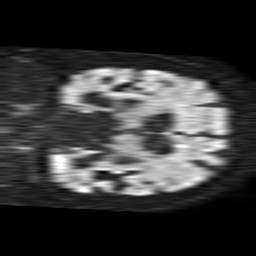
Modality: TRACE
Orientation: coronal
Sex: male
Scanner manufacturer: philips
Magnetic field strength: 1.5 T
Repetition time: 4.6 s
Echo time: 0.08517 s